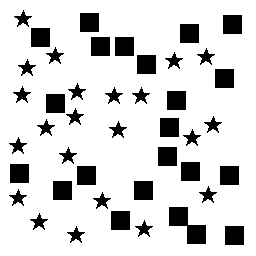
Squares: 22
Triangles: 0
Stars: 22
Total shapes: 44